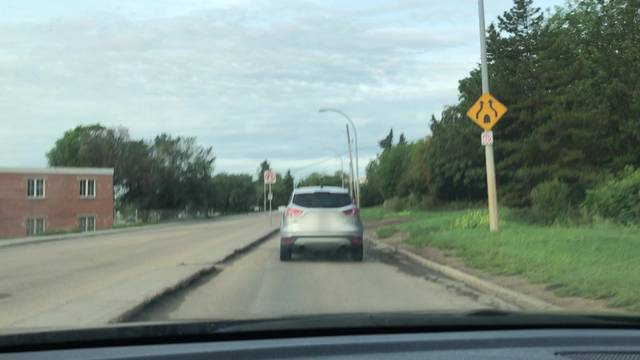
Region: Canada
Coordinates: 53.536, -113.496